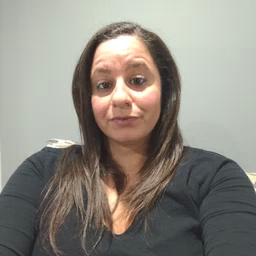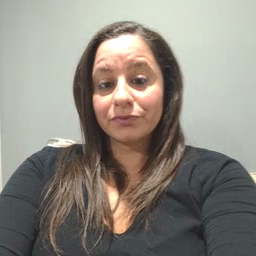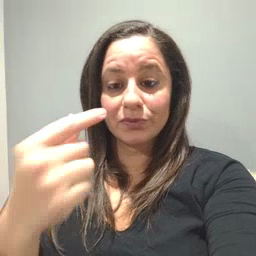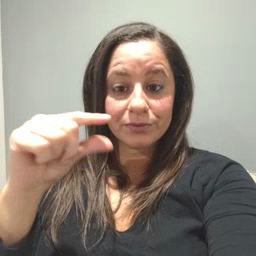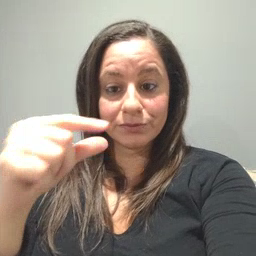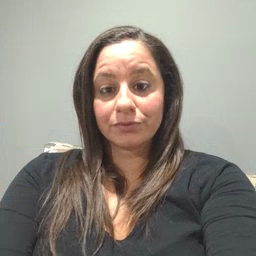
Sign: green